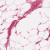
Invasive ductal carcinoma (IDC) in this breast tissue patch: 0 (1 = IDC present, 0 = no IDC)